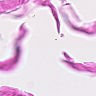
Metastatic tissue present: no